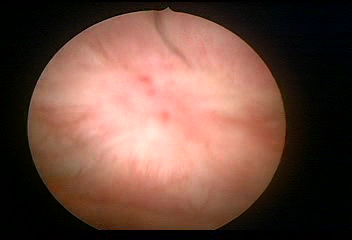
Modality: WLC
Class: Anatomical landmarks
Subclass: ResectionScar
Bladder cancer association: No
Annotated structures: Resection scar